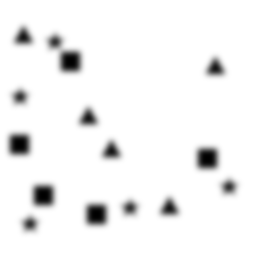
Squares: 5
Triangles: 5
Stars: 5
Total shapes: 15